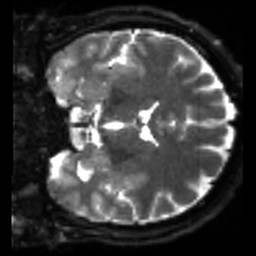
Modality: sbref
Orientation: coronal
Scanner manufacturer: siemens
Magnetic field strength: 3 T
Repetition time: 4 s
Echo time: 0.0594 s